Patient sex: M
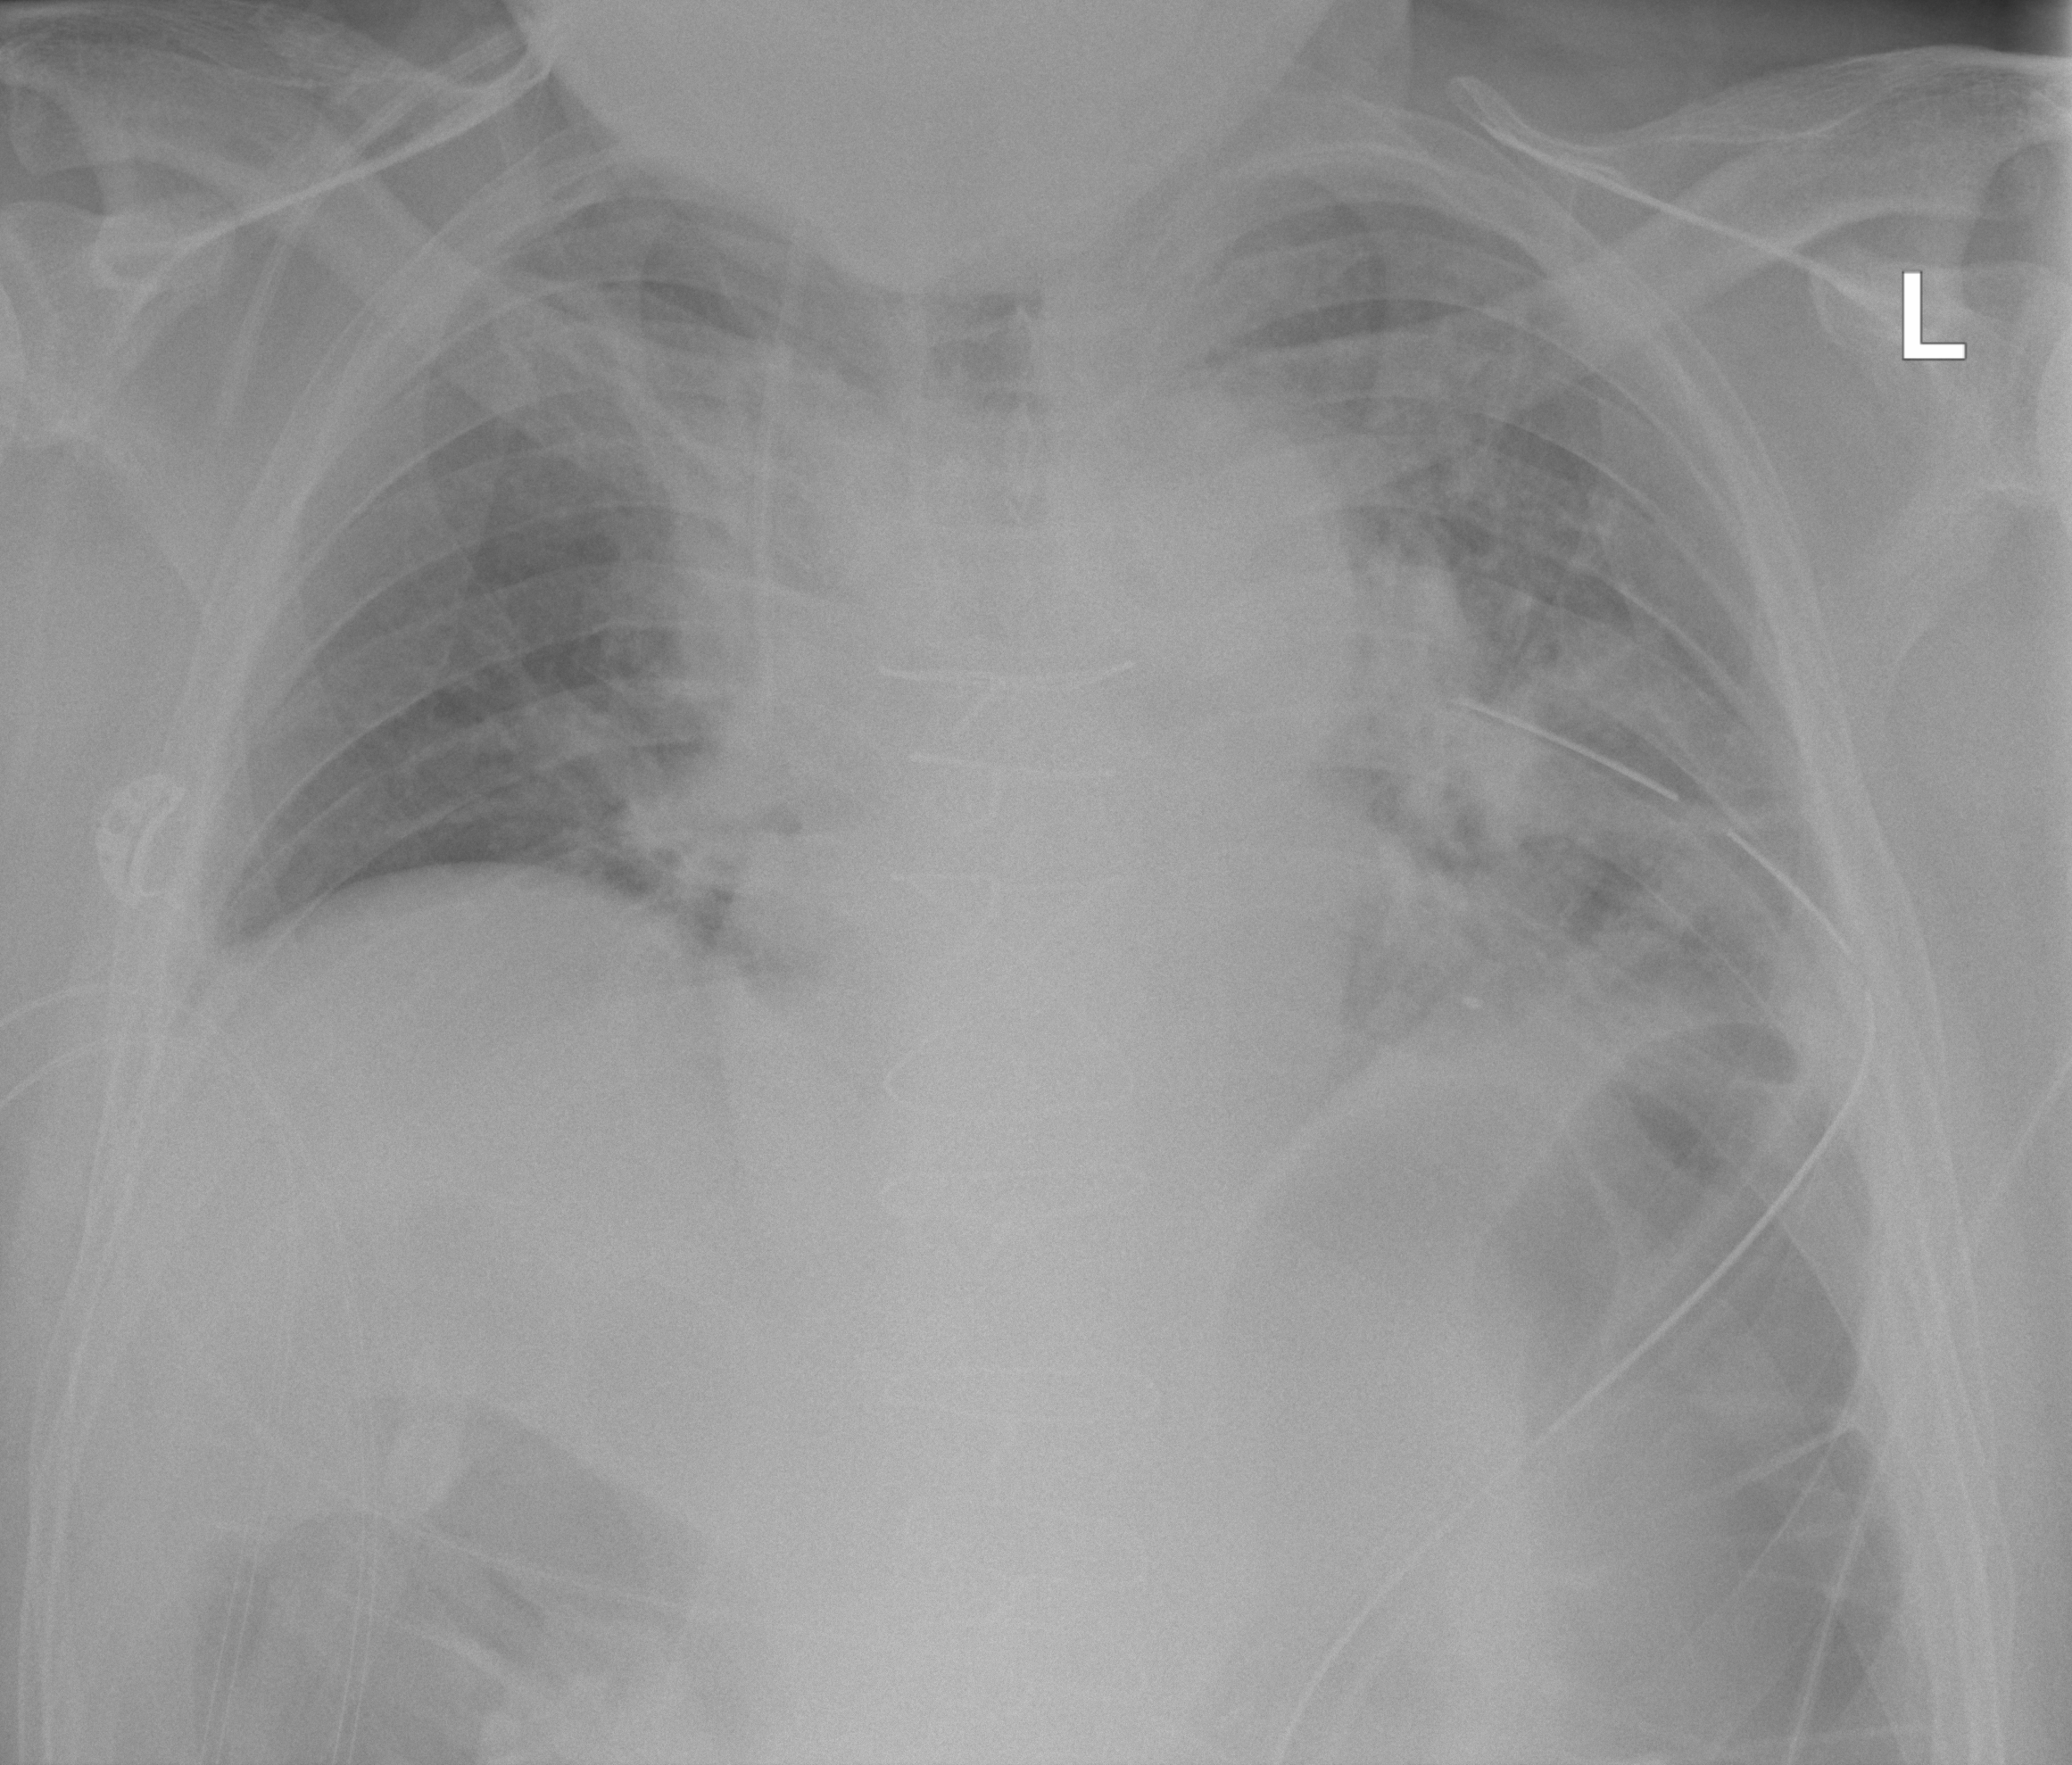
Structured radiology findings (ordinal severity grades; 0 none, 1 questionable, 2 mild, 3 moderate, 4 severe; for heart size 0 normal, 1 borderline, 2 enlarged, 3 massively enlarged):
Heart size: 1
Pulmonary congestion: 2
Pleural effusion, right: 0
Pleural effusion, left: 0
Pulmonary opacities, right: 0
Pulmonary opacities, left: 2
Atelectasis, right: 2
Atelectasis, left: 2